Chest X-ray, AP view. Patient: 51 years old, sex M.
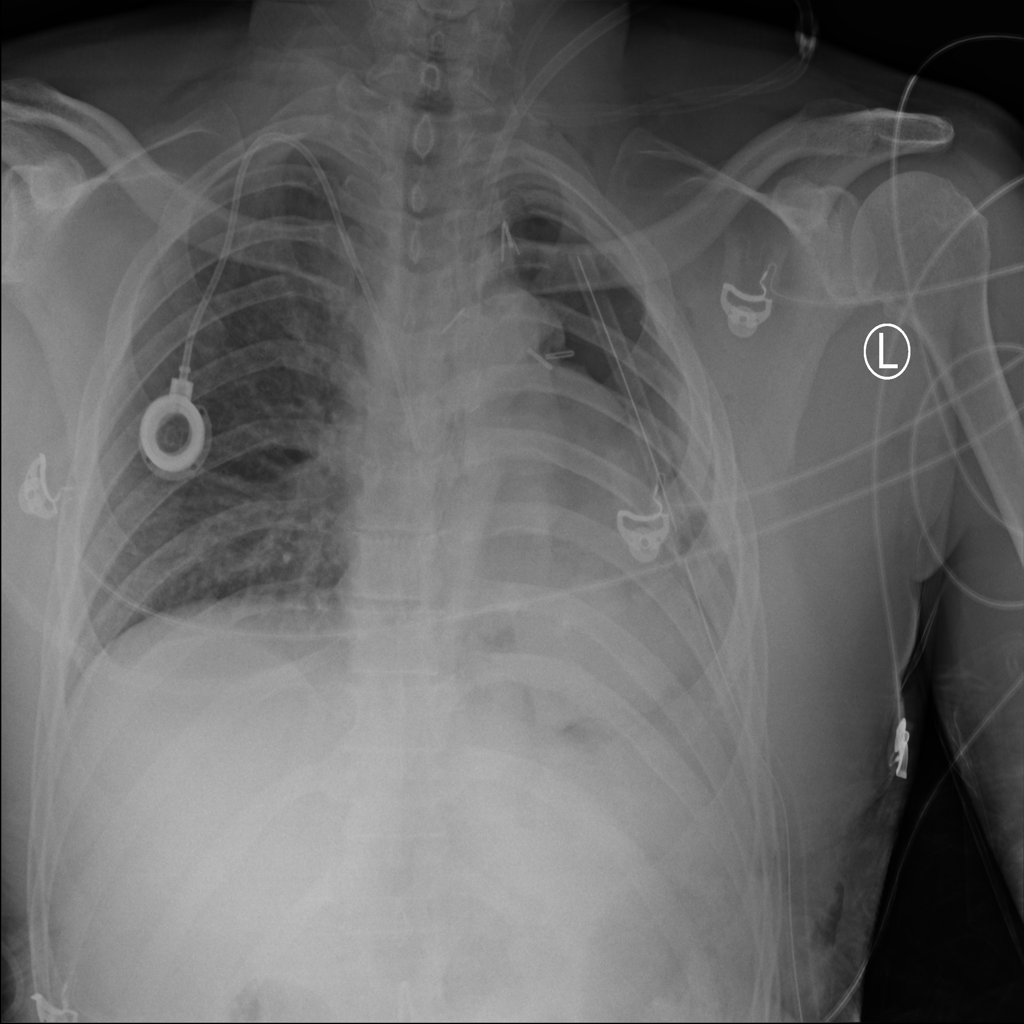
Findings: Atelectasis, Effusion, Emphysema, Mass